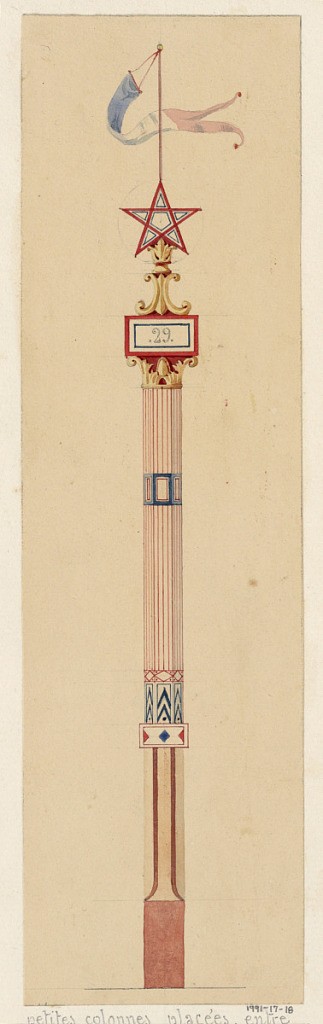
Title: "Petites colonne placee entre les colonnes departmentales"
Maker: Félix Duban, French, 1797 - 1870
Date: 1838
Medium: Brush and pen, watercolor, graphite Support: light tan paper mounted on off-white laid paper
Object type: Drawing
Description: Design for a post, in which the main body is composed of a red and white striped polygonal column with two horizontal banding elements in blue and white, and which rests on a white base with two vertical red lines and a solid red bottom.  The main striped polygonal body of the post terminates in a gold acanthus capital with a plaque written with the number "29" on top, upon which rests golden scrollwork and a pentagram with a blue, white and red banner hanging above.